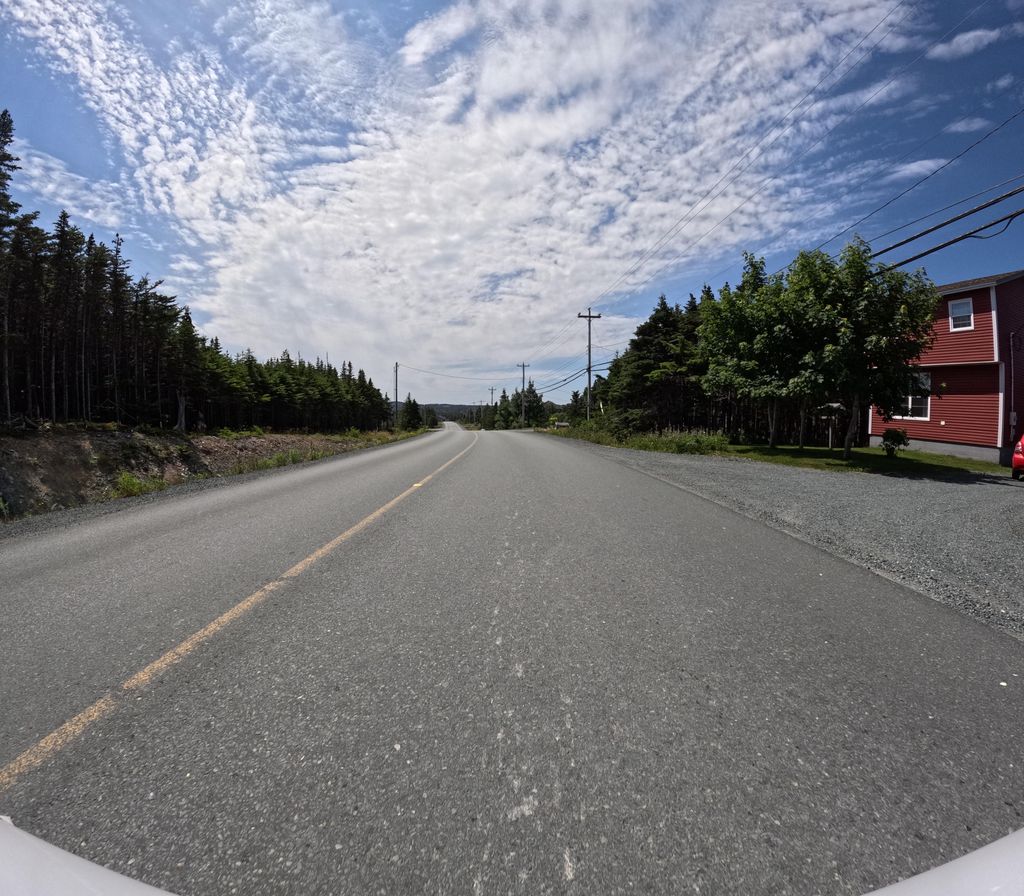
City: st_johns